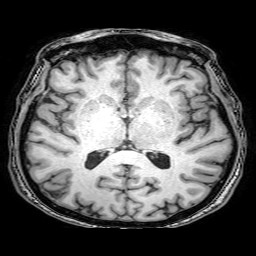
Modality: T1w
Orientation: coronal
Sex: male
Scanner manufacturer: philips
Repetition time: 0.008171 s
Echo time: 0.00378 s